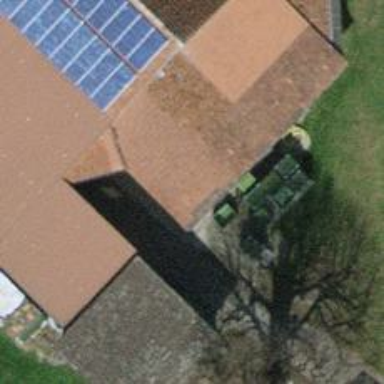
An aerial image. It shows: Farm shop.